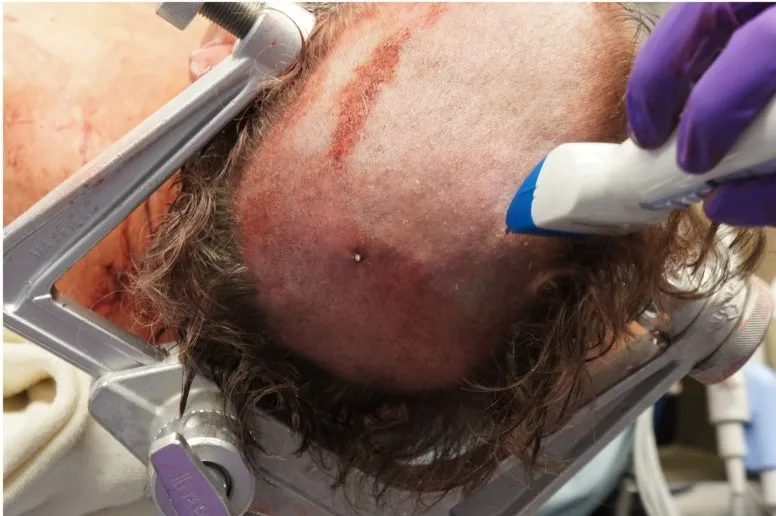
View of the spear tip protruding through the skin overlying the left parietal bone.
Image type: medical_photograph (skin_photograph)